Question: I submitted my app yesterday and i want this to run on iOS 6.0 and later operating systems.I have set the Deployment Target to 6.0 and Base SDK to Latest iOS(iOS 7.1).Is it ok?
Furthermore i would like to know which is the right selection for storyboard file in File Inspector Tab and in Interface Builder Document Section.Here is a screenshot:

I have chosen Project Deployment Target(6.0) for Builds For option.Is there any problem with this?Where does this option refers to?Cause there is an option iOS 6.0 and later also to choose.So which of these two options i have to choose?
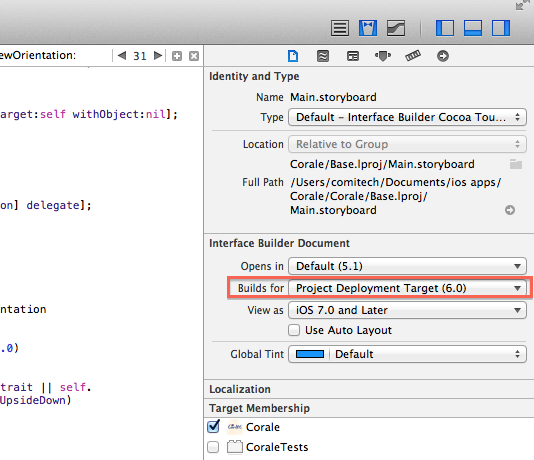
Answer: > I have set the Deployment Target to 6.0 and Base SDK to Latest iOS(iOS
7.1).Is it ok?
I have chosen Project Deployment Target(6.0) for Builds For option.Is
there any problem with this?
.